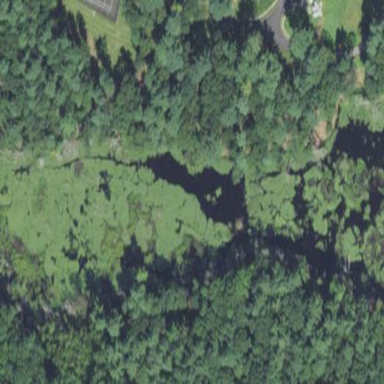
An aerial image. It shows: Wetland area characterized by wet meadow.